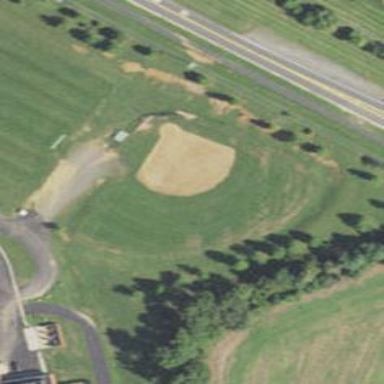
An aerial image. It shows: Baseball pitch for leisure land.